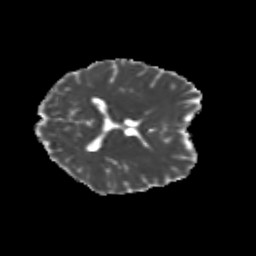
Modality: MD
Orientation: axial
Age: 23
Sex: female
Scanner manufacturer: siemens
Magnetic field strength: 3 T
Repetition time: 3.5 s
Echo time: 0.104 s